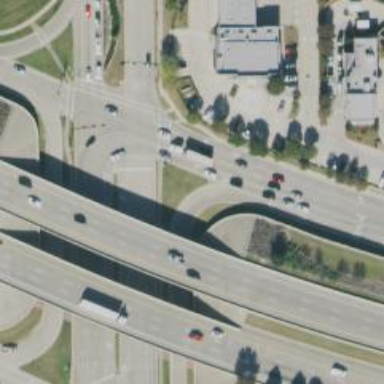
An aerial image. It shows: Secondary road with separate sidewalk. There is also frontage road.